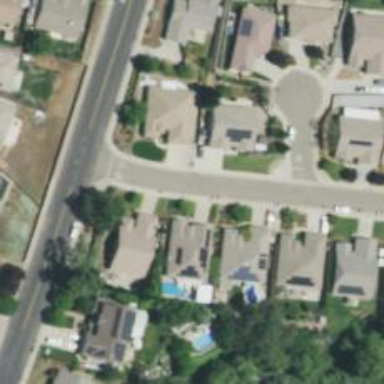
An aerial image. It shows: Residential road.